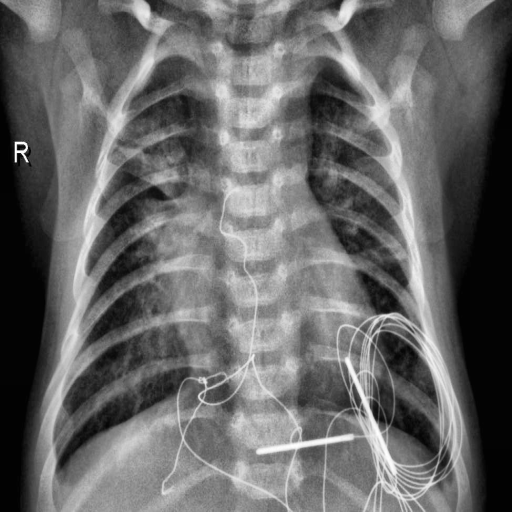
Finding: PNEUMONIA